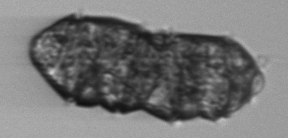
Label: Margalefidinium